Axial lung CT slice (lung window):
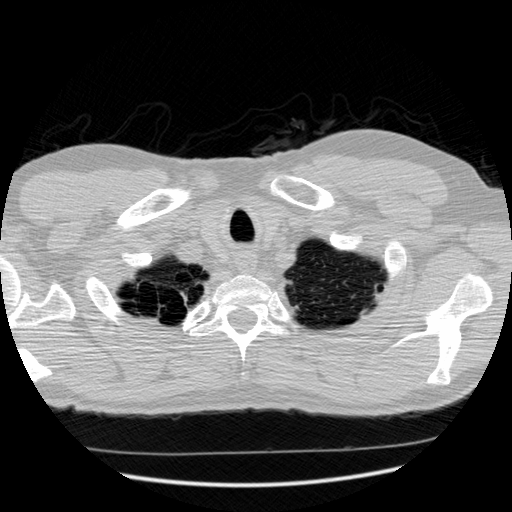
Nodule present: no